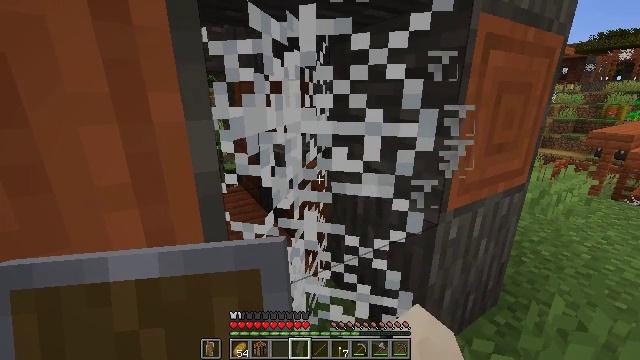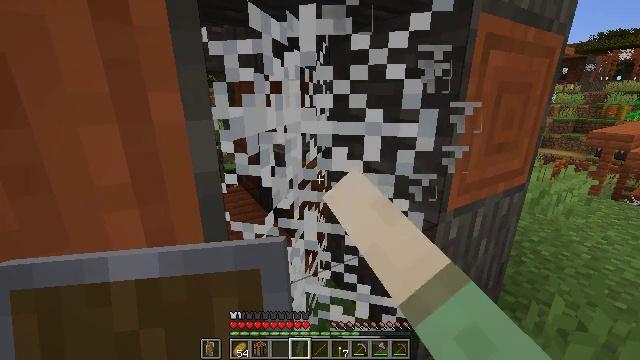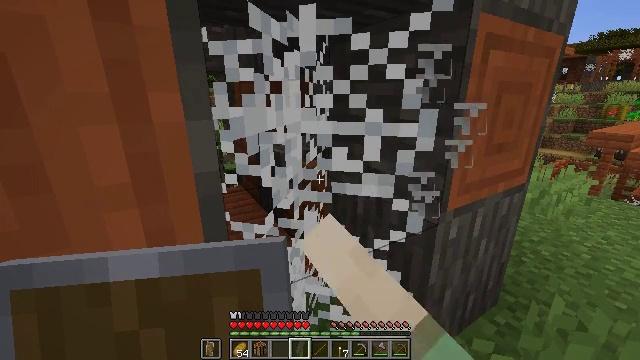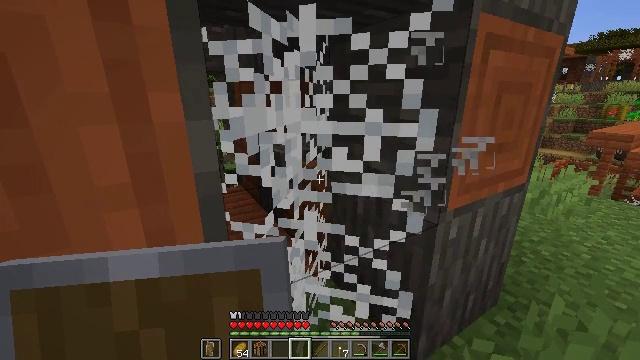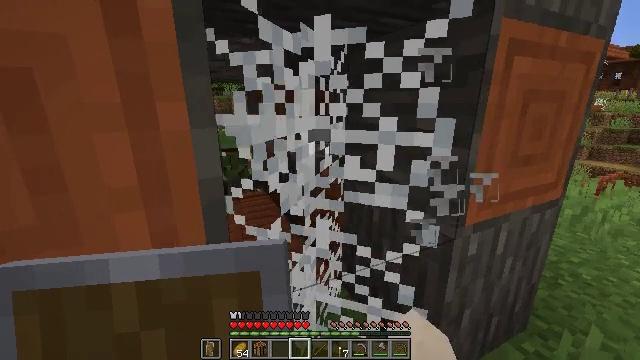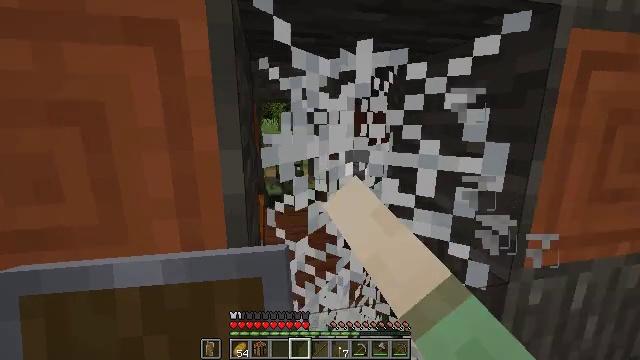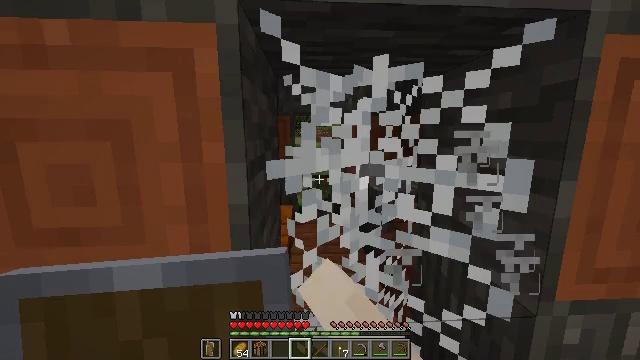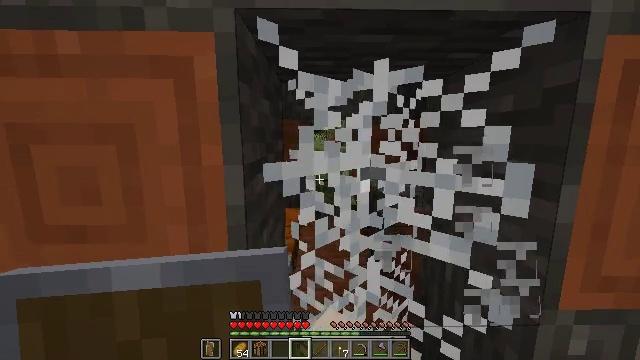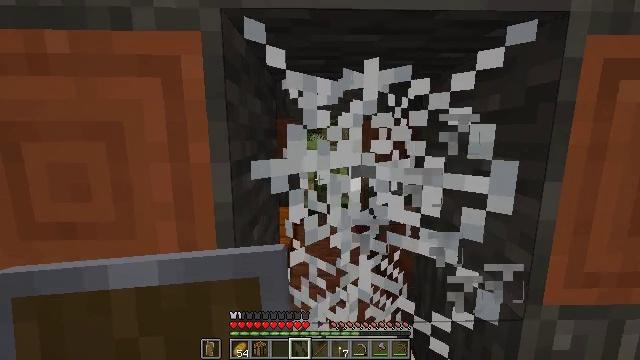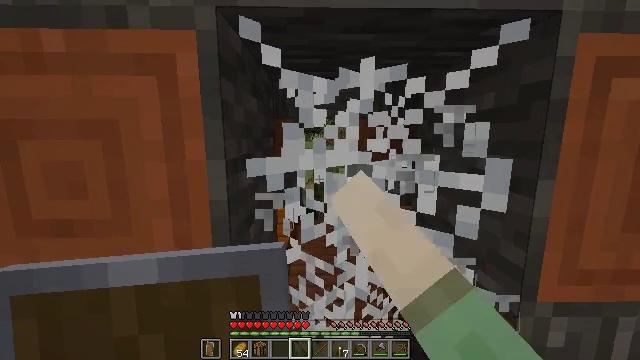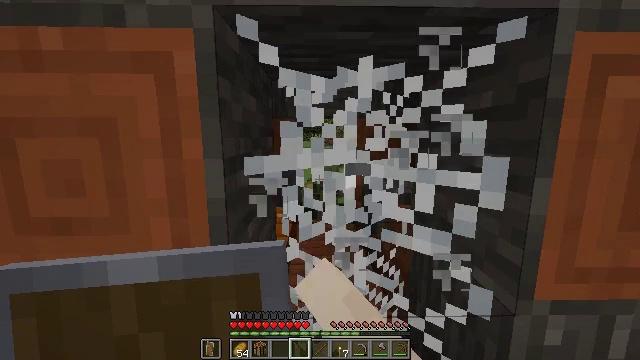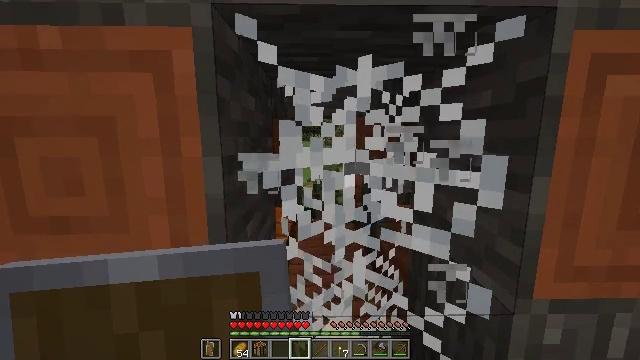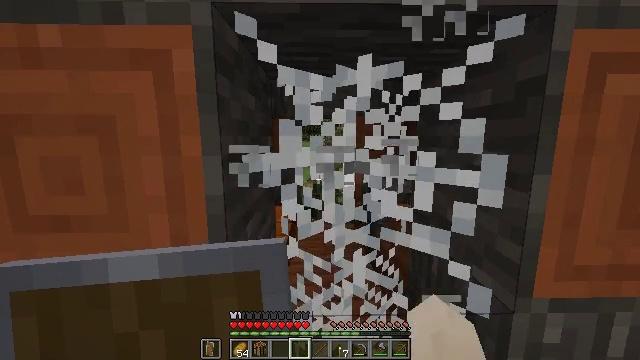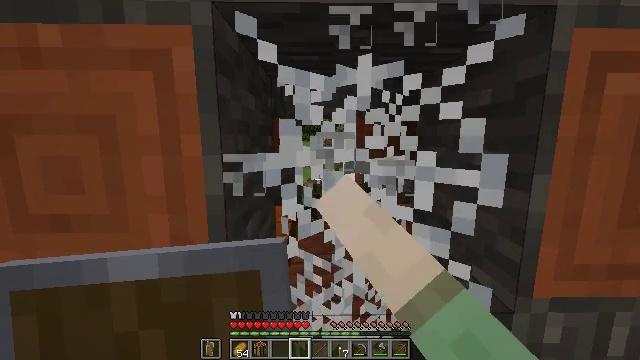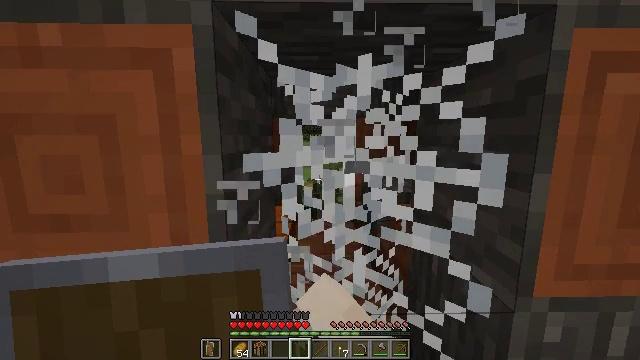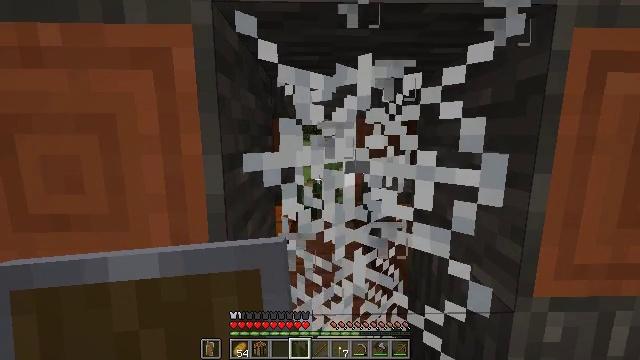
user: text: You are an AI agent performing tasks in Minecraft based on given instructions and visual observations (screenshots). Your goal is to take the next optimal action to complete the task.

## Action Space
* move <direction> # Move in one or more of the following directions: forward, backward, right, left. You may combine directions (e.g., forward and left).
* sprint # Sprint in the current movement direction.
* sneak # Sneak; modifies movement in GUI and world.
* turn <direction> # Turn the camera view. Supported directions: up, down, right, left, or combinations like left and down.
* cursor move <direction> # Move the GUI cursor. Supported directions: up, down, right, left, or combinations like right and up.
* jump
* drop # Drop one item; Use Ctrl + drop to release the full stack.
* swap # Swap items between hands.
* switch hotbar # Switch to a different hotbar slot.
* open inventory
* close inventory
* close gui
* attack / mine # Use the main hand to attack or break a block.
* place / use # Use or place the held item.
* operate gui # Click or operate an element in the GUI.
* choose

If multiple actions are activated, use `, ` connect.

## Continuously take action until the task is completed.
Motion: motion action
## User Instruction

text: Mine the bookshelf to gather resources.
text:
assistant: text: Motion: attack / mine
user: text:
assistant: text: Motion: attack / mine
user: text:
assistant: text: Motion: attack / mine
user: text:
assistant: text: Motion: move right, turn left and up, attack / mine
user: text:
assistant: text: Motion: move right, turn left and up, attack / mine
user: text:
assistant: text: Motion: turn left and up, attack / mine
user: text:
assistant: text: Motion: turn left, attack / mine
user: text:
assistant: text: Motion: attack / mine
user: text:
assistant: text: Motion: attack / mine
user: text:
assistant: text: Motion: attack / mine
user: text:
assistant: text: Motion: attack / mine
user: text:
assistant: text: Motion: attack / mine
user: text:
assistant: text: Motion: attack / mine
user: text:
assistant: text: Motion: attack / mine
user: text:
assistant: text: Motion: attack / mine
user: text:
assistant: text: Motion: attack / mine
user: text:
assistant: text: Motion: attack / mine
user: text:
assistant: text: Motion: attack / mine
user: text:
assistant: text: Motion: attack / mine
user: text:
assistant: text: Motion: attack / mine
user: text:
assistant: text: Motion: attack / mine
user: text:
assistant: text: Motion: attack / mine
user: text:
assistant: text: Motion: attack / mine
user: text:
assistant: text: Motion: attack / mine
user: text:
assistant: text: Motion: attack / mine
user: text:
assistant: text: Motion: attack / mine
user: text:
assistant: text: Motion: attack / mine
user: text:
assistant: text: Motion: attack / mine
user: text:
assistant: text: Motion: attack / mine
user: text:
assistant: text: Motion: attack / mine